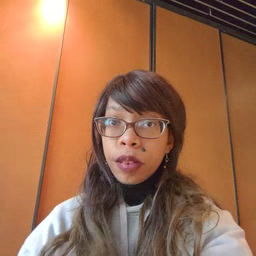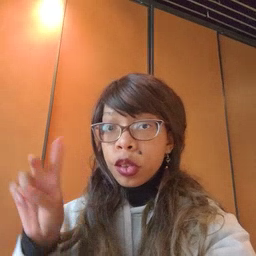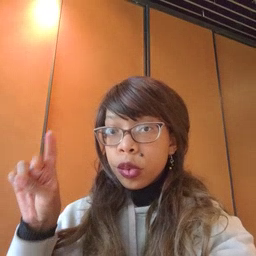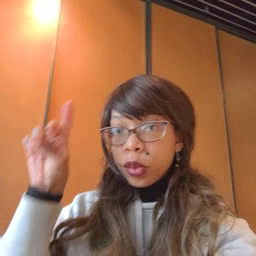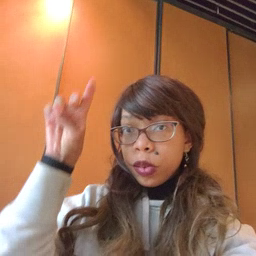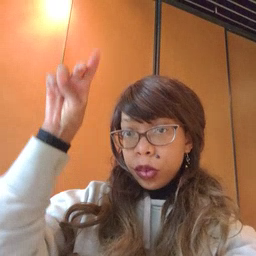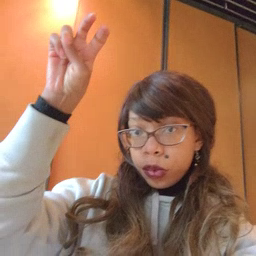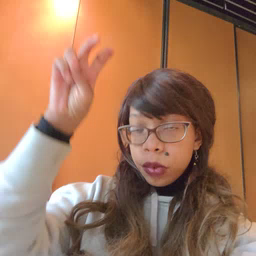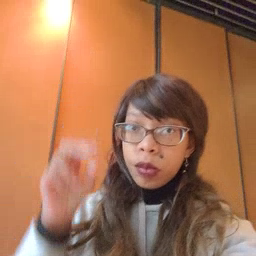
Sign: stairs